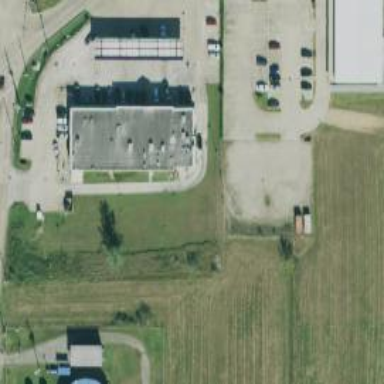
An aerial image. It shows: Convenience shop.